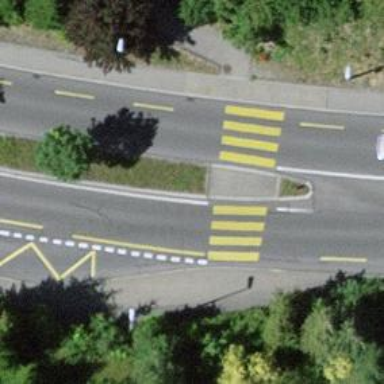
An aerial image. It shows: Uncontrolled zebra crossing with zebra markings.